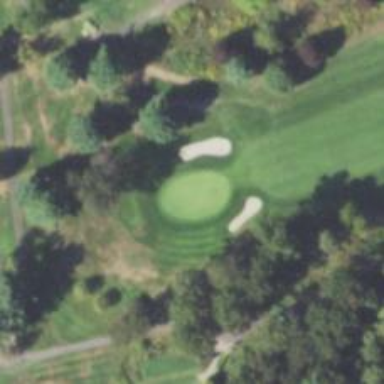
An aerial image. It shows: View of golf hole.